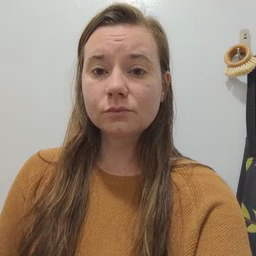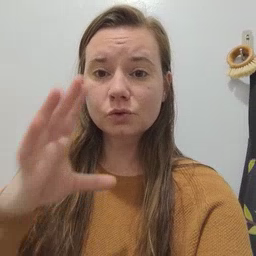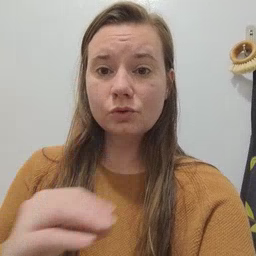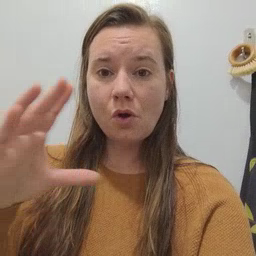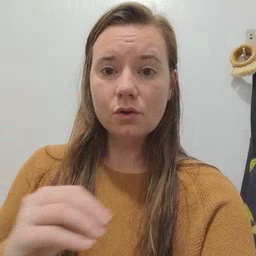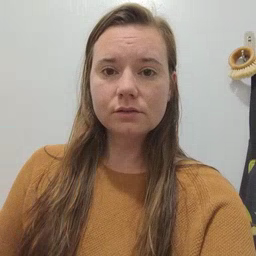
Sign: story